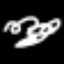
Label: squiggle